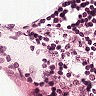
Metastatic tissue present: no